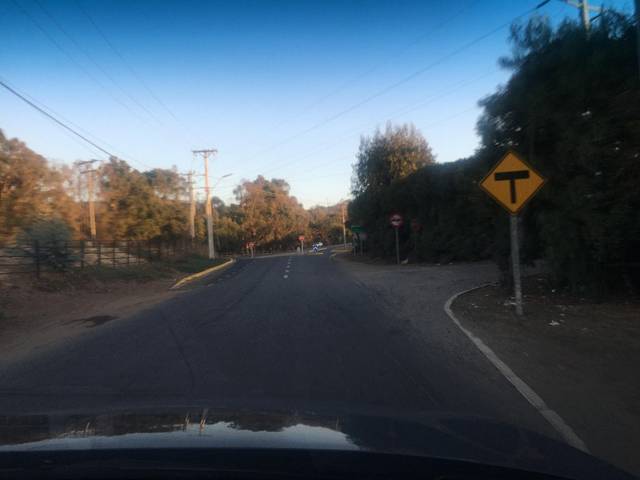
Region: Chile
Coordinates: -32.655, -71.425